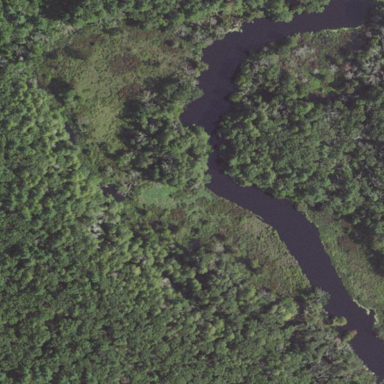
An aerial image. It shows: Marsh wetland.